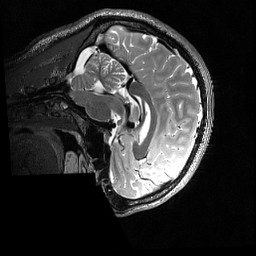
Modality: T2w
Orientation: sagittal
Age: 21
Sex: male
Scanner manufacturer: siemens
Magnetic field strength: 3 T
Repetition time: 3.2 s
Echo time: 0.56 s